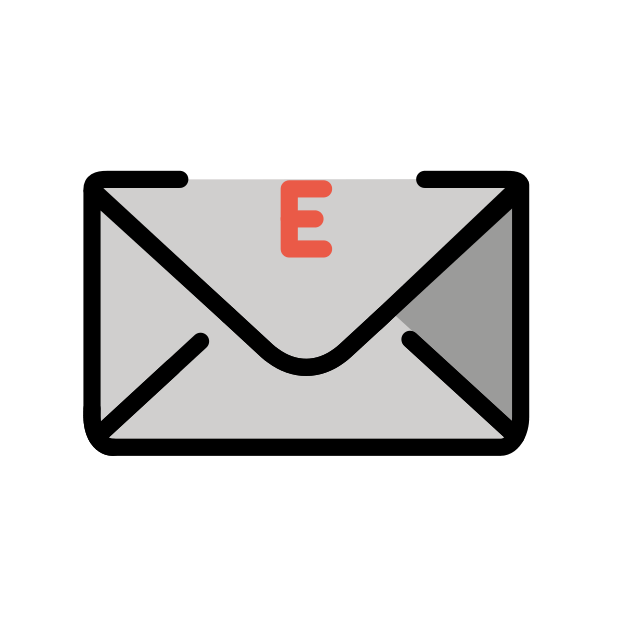
Emoji: 📧
Name: e-mail symbol
Unicode: 0x1f4e7